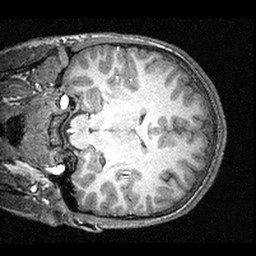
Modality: T1w
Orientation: coronal
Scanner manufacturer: siemens
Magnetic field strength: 3 T
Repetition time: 1.57 s
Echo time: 0.00304 s